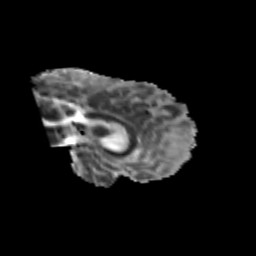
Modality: MD
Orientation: sagittal
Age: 43
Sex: male
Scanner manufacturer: siemens
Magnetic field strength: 3 T
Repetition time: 8.9 s
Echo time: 0.088 s